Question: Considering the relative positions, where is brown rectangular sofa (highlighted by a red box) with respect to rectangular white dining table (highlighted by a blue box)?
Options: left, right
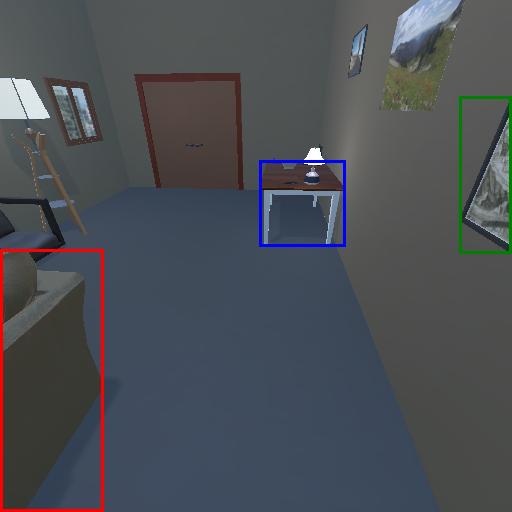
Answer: left